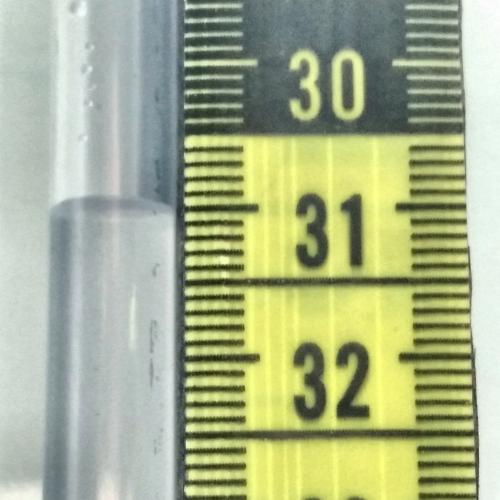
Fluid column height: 31.0 cm